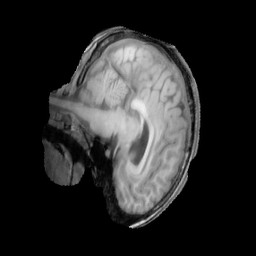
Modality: T1w
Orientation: sagittal
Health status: ill
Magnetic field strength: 3 T